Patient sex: M
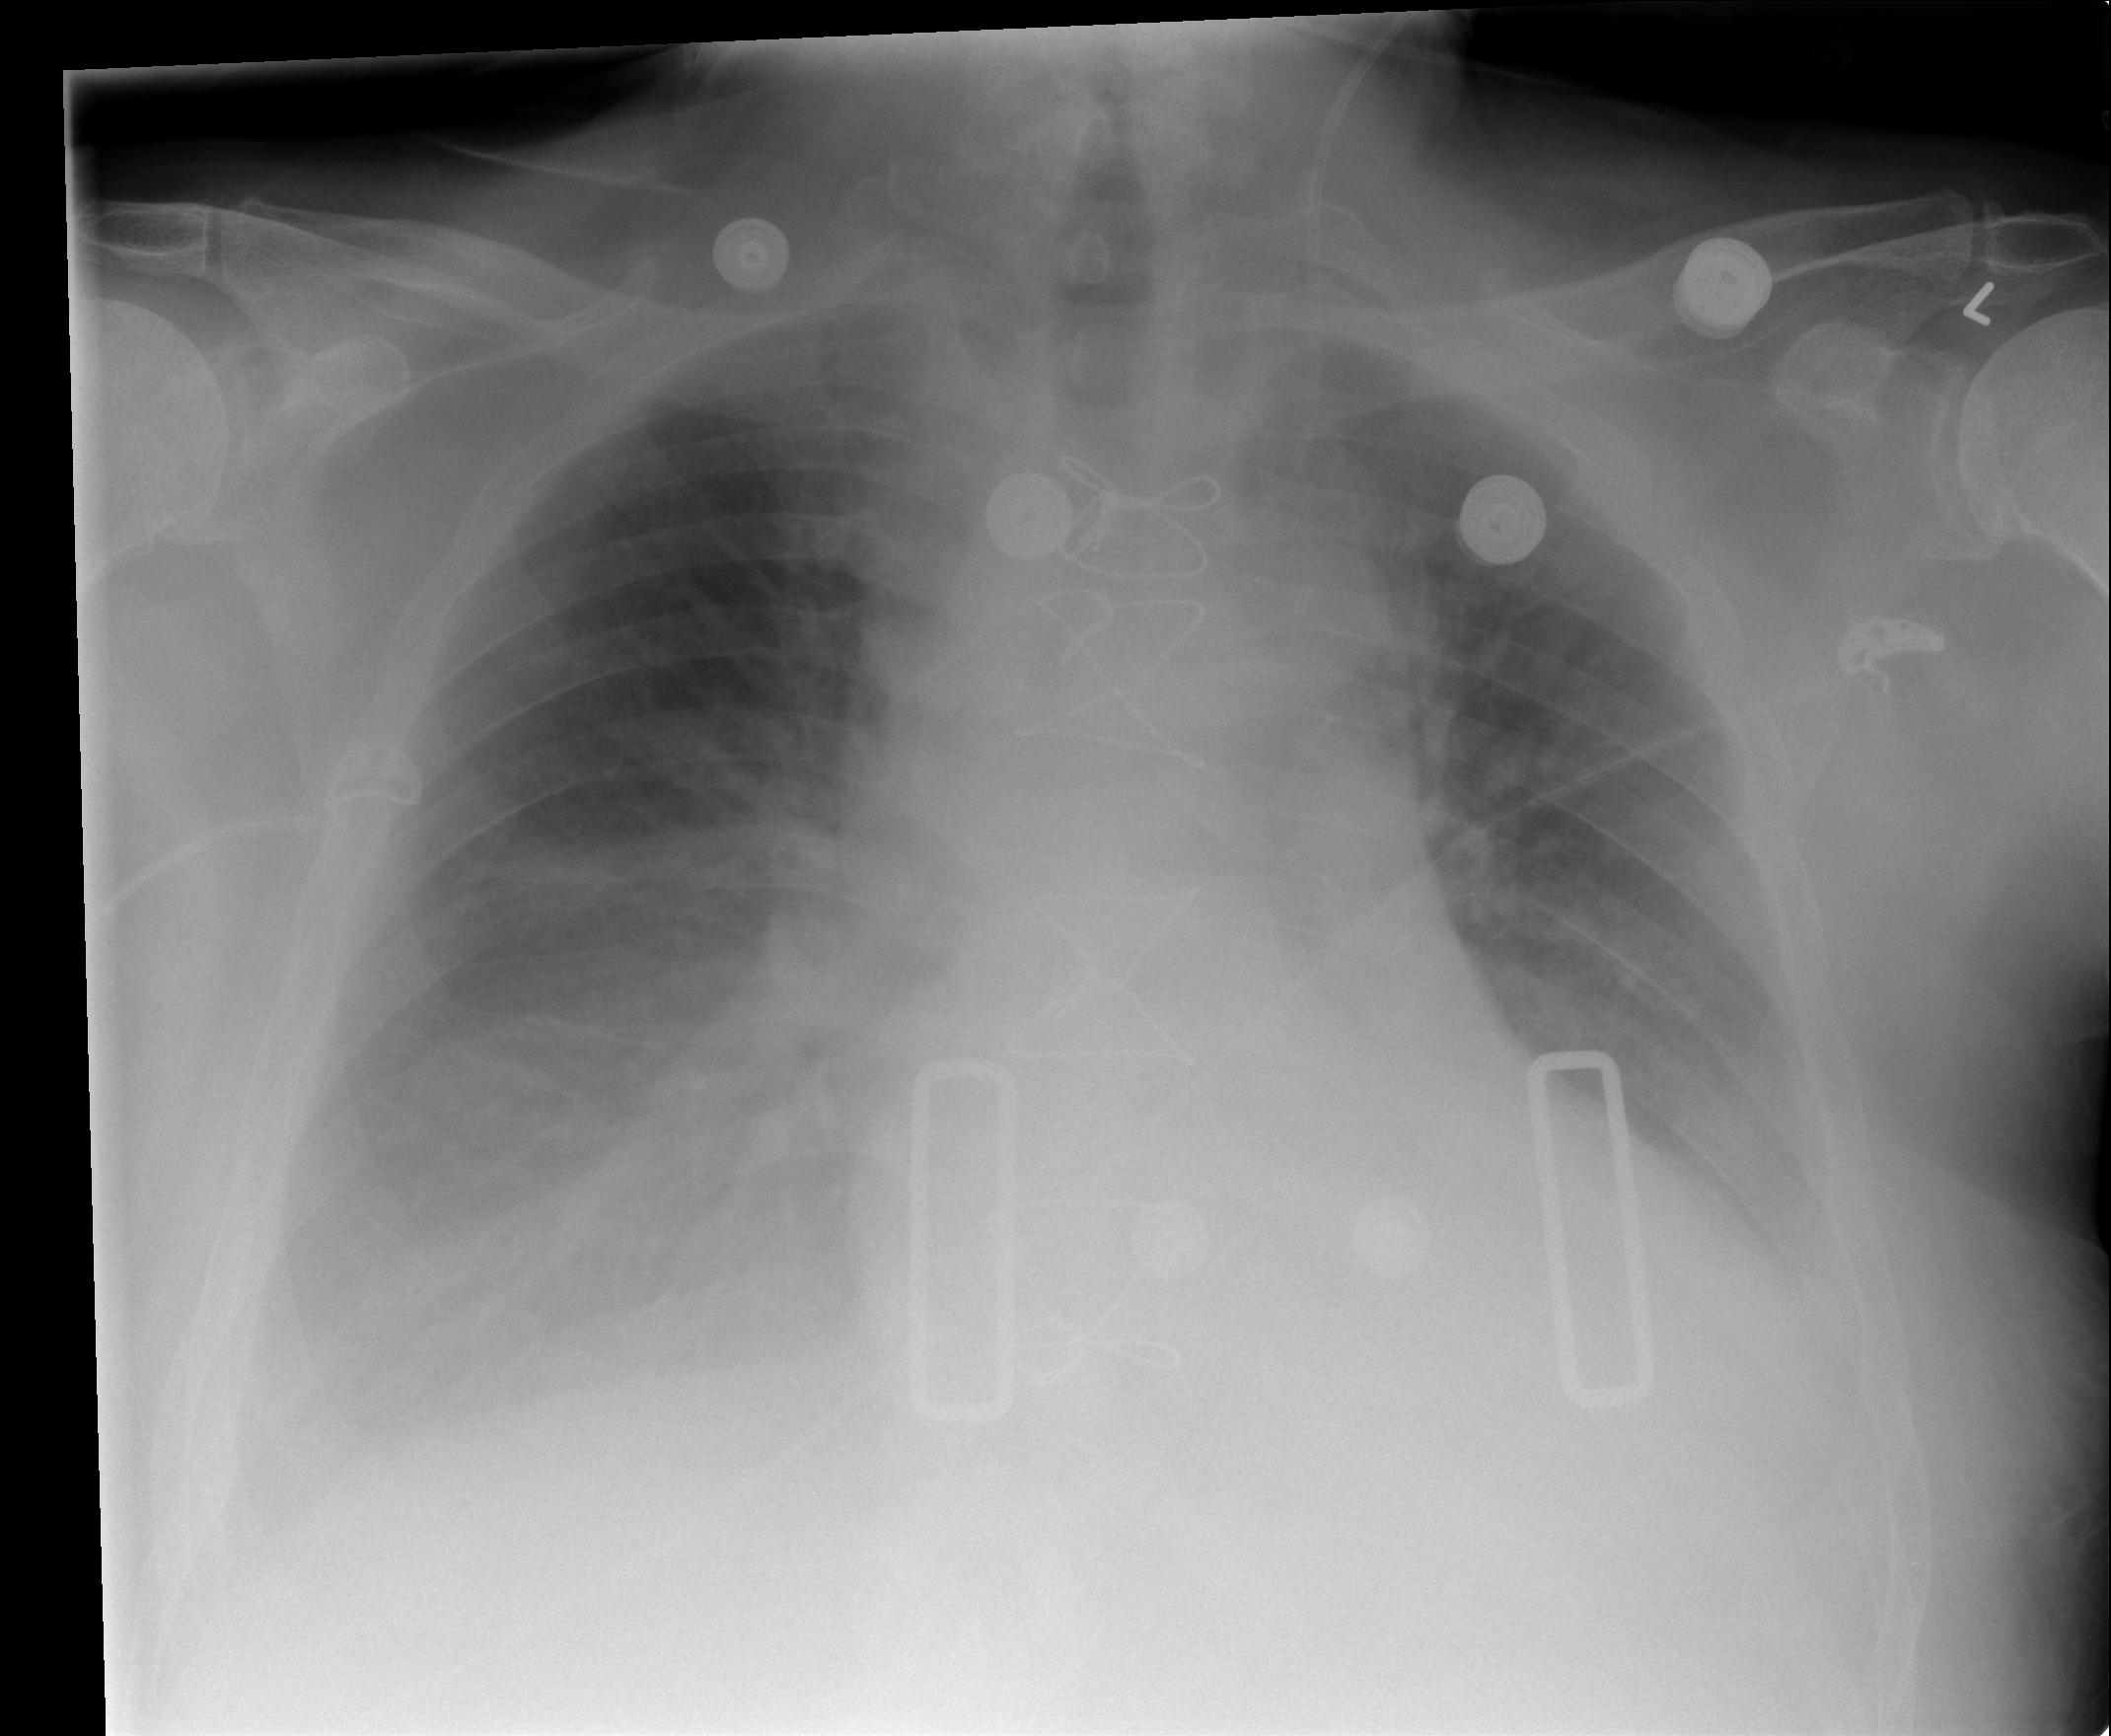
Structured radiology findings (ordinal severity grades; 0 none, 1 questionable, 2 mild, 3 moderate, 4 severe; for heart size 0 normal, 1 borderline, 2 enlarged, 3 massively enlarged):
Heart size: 2
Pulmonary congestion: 1
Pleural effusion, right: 2
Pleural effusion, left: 1
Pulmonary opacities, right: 2
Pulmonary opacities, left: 0
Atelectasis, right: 2
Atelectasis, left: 1